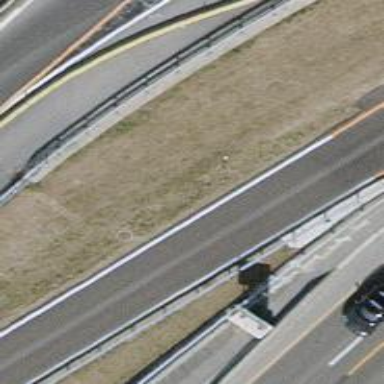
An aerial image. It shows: Asphalt motorway link.